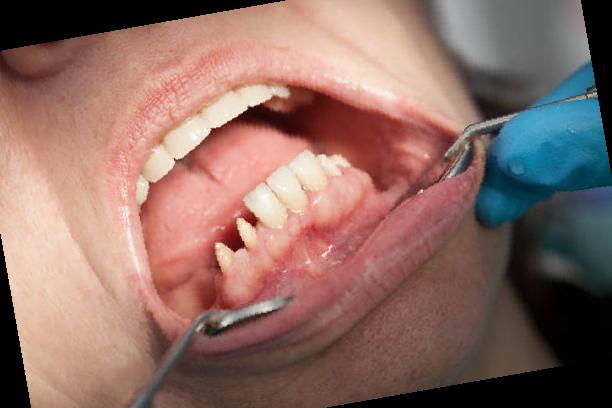
Condition: hypodontia